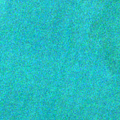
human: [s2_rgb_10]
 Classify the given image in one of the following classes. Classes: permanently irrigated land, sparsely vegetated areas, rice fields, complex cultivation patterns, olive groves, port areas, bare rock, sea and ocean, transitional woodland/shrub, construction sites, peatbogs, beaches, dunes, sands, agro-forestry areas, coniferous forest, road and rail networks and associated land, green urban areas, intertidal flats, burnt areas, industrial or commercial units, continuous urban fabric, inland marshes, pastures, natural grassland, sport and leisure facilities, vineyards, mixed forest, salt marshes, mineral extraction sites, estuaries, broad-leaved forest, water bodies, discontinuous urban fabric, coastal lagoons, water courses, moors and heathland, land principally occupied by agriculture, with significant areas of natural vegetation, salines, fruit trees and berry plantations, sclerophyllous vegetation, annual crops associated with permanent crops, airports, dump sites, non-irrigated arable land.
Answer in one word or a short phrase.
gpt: sea and ocean